Field crop: maize
Growth stage: 2
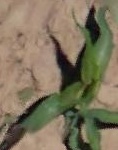
Species: maize